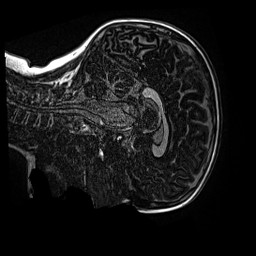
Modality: MP2RAGE
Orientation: sagittal
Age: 9
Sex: male
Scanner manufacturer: siemens
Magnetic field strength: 3 T
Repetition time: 4 s
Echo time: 0.00299 s